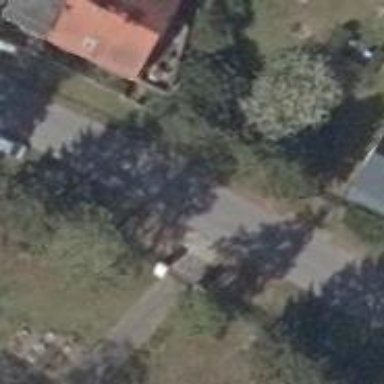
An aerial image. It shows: Asphalt road in residential area.